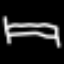
Label: bed